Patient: sex M, age 52
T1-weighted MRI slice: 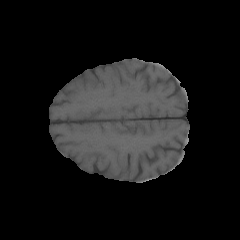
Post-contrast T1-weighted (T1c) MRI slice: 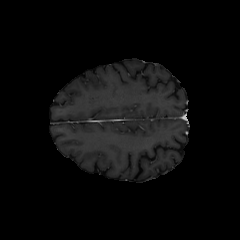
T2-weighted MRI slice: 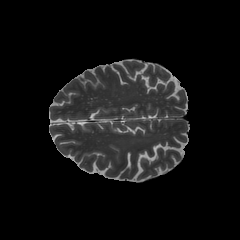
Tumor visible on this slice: no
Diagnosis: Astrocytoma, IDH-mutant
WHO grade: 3